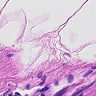
Metastatic tissue present: no